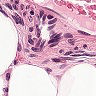
Metastatic tissue present: no